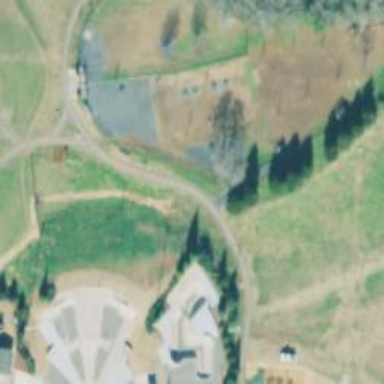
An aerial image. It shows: Large dog park designated as leisure land.